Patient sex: M
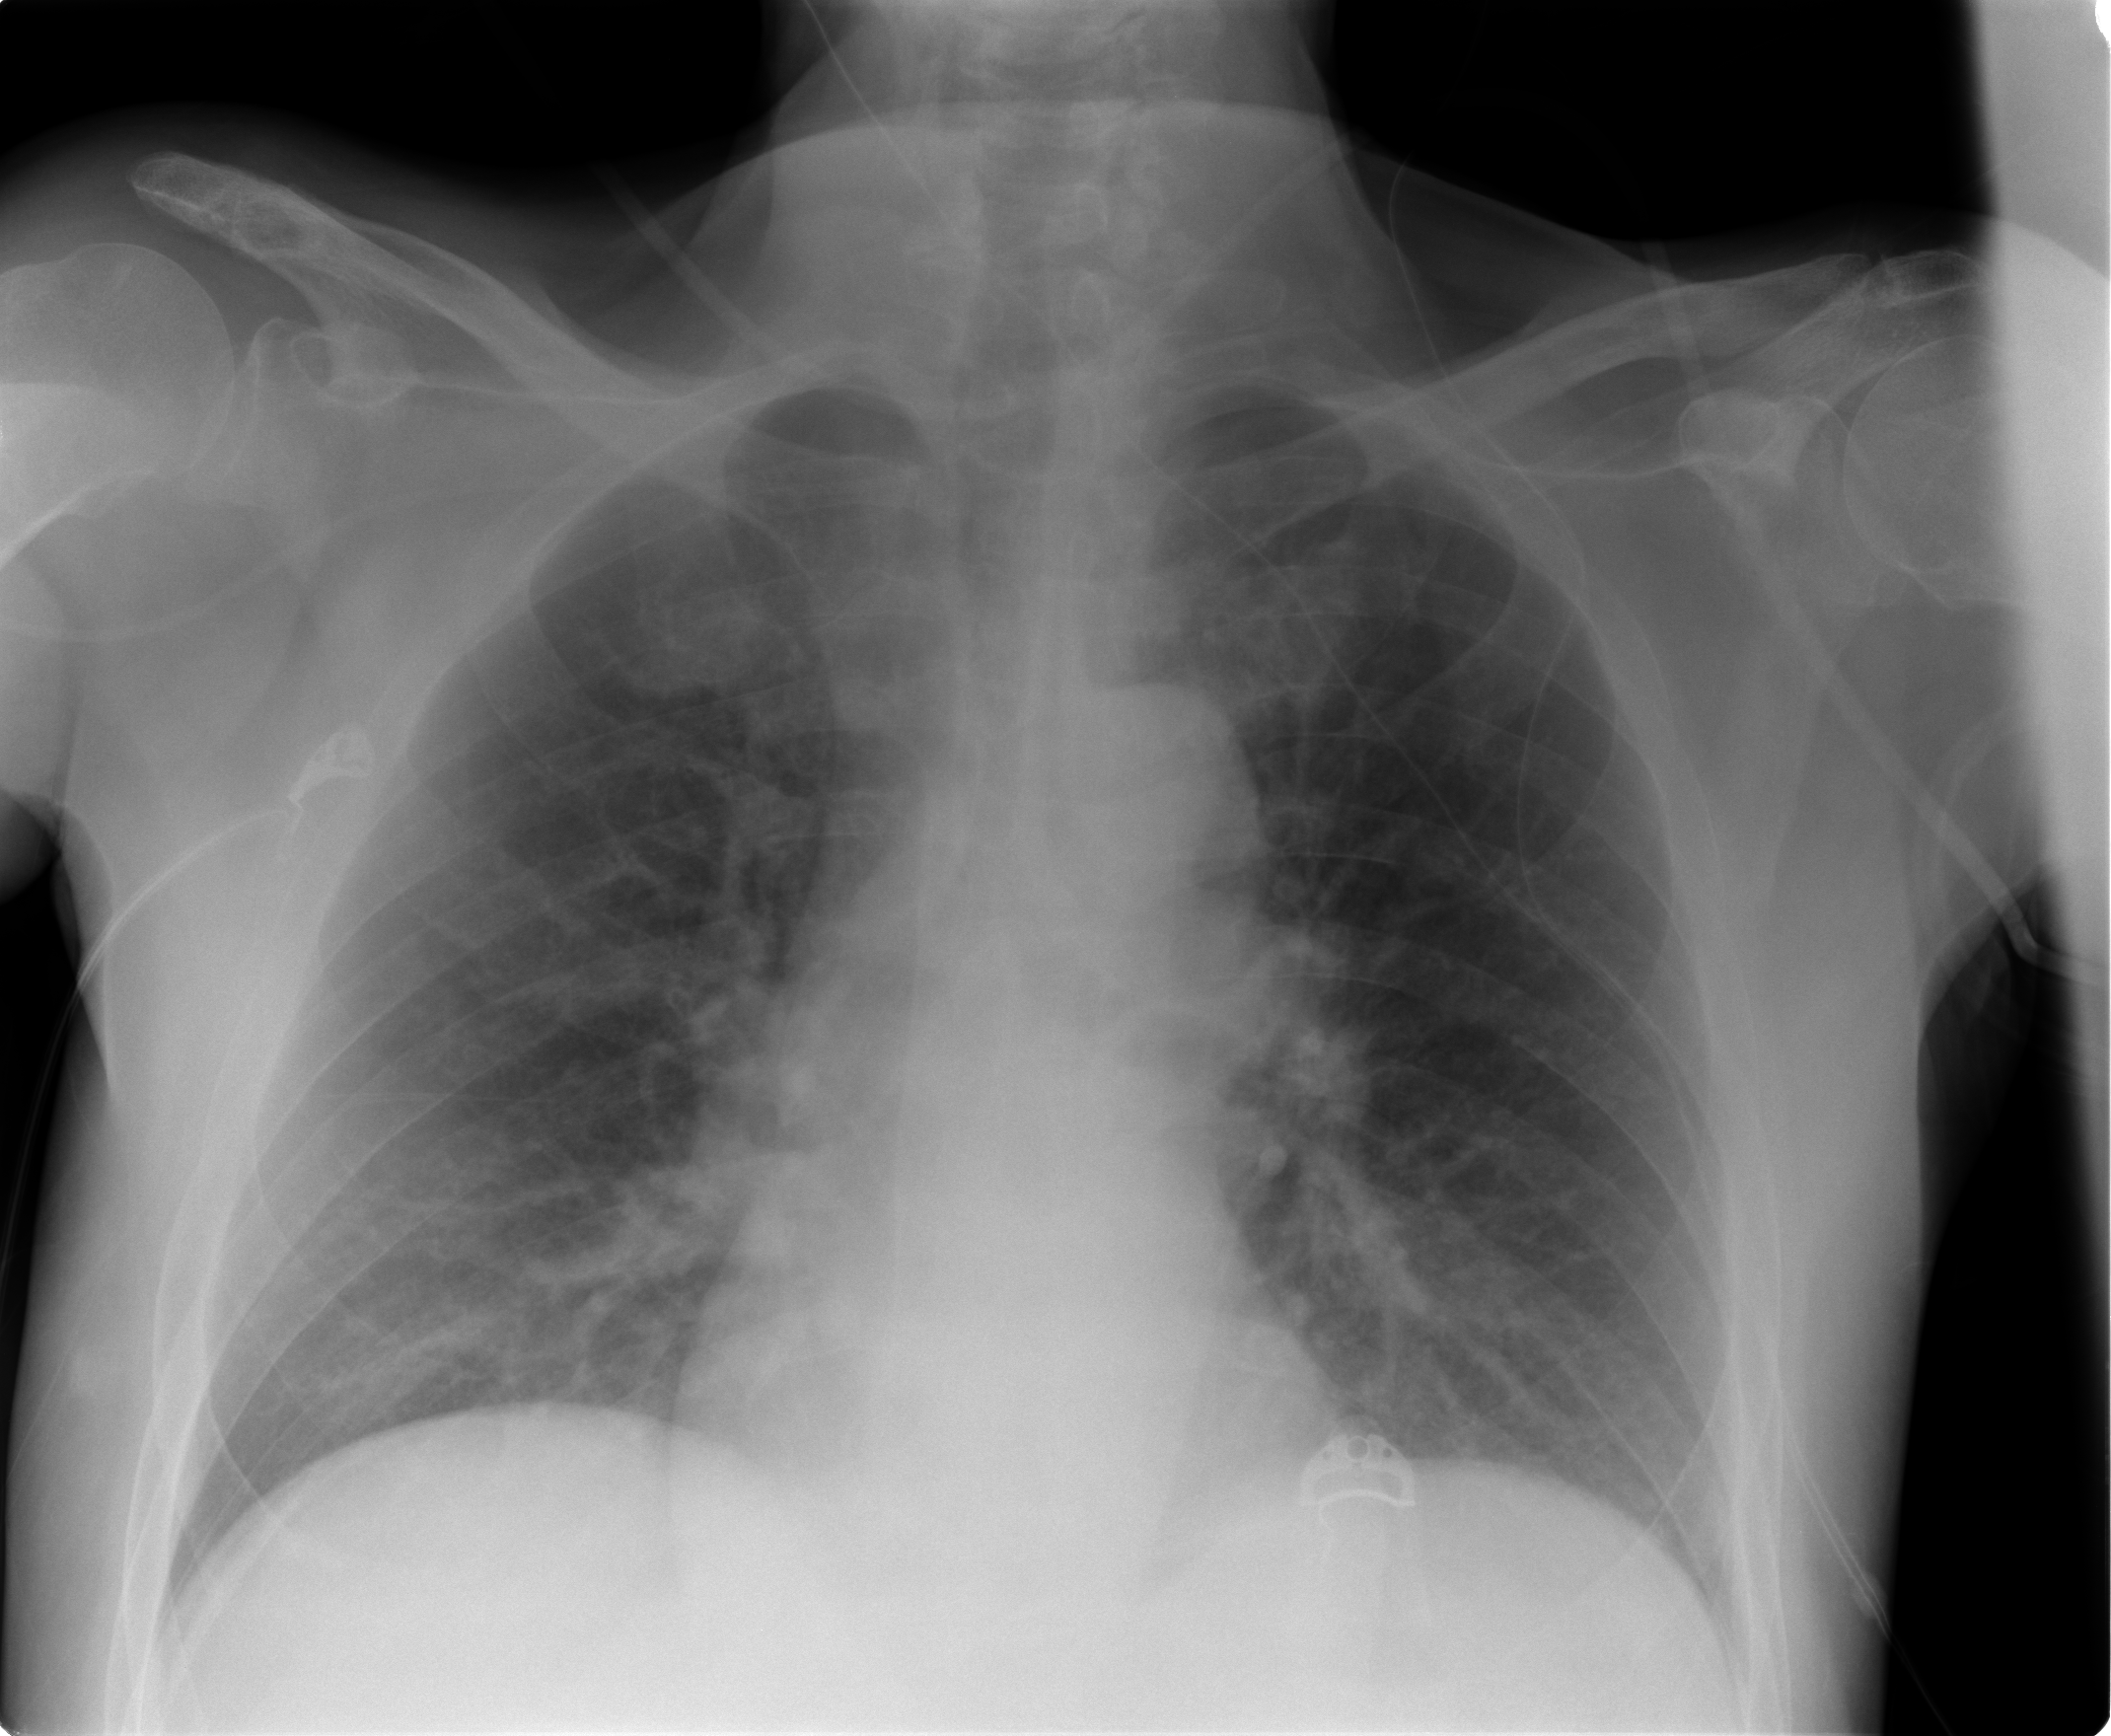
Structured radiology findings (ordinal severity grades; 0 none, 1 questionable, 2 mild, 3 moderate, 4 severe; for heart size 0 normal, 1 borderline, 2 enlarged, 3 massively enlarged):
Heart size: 0
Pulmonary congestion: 2
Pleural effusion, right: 0
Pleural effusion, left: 0
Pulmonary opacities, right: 2
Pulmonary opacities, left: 2
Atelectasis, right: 2
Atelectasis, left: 0